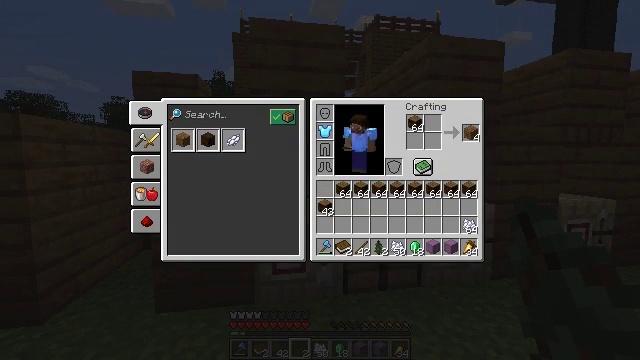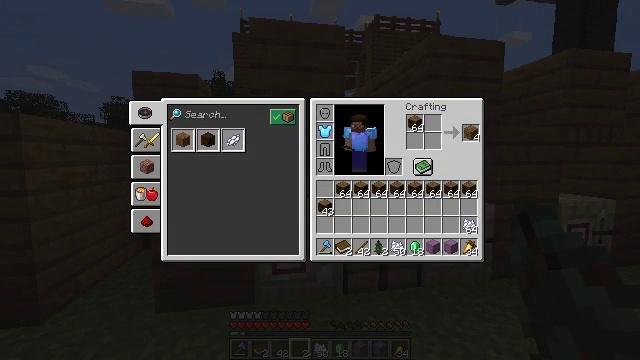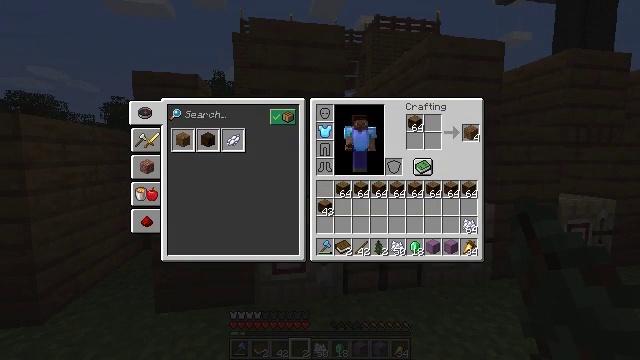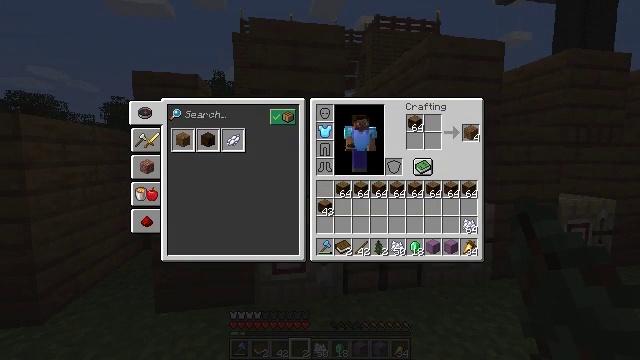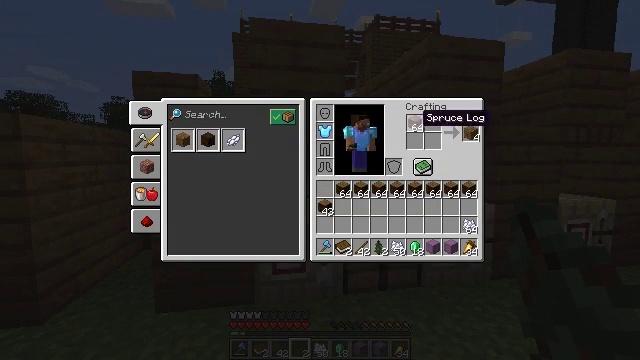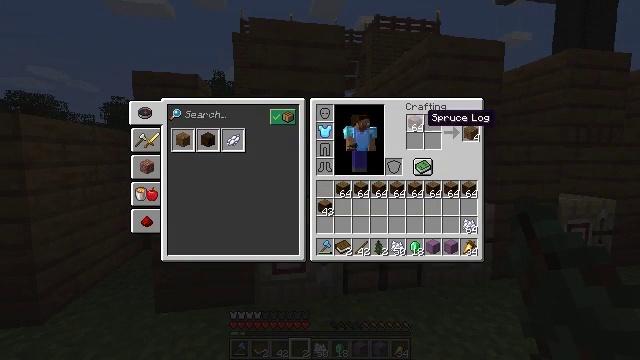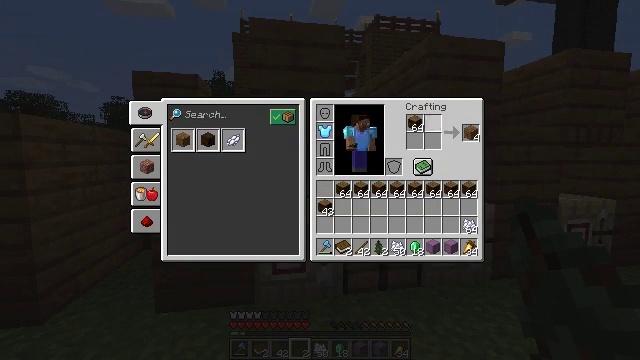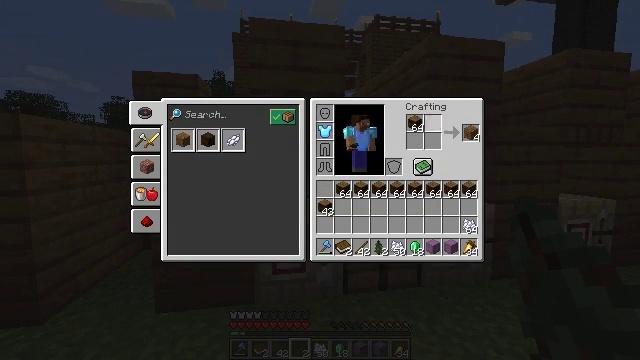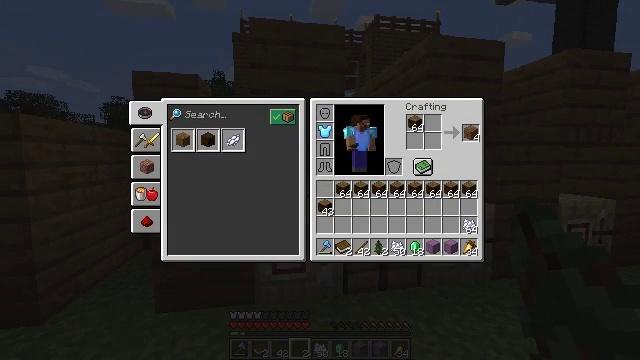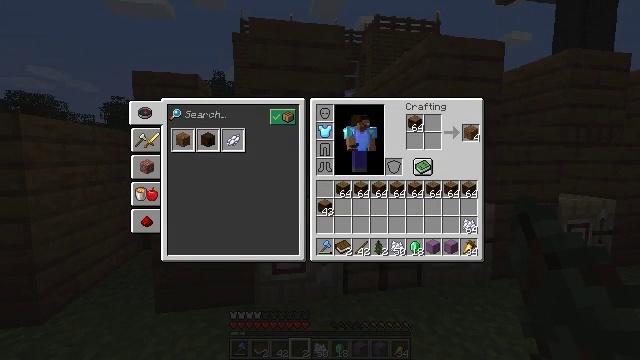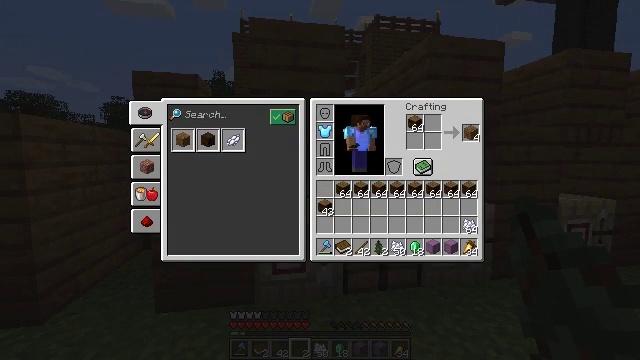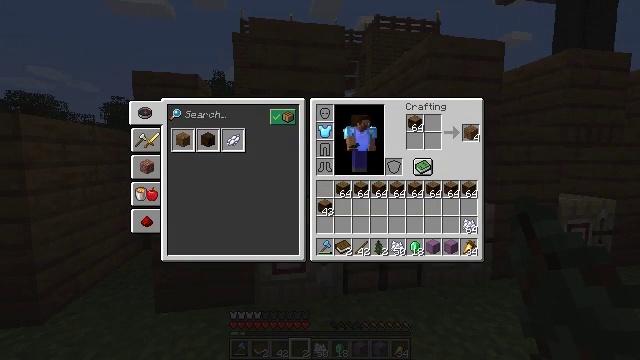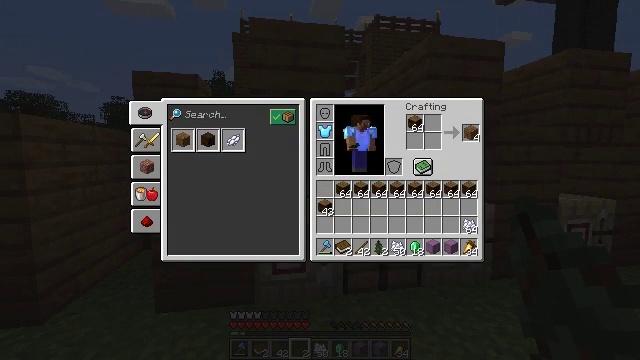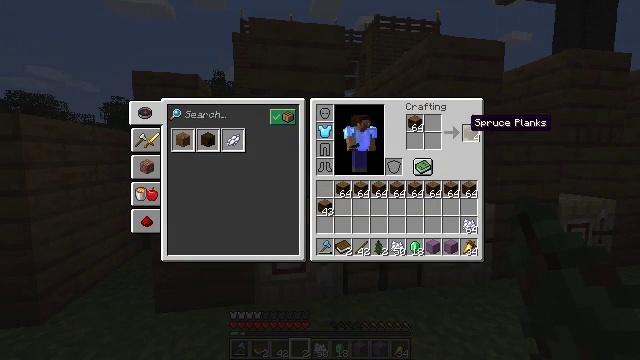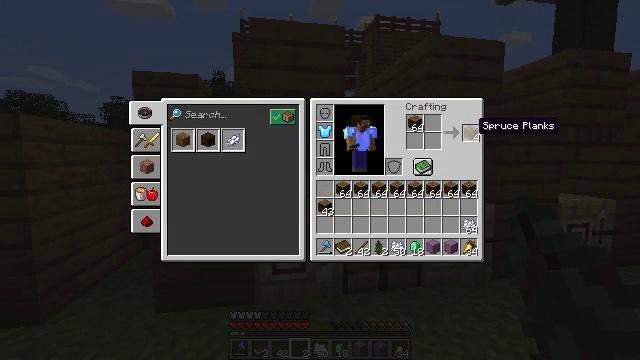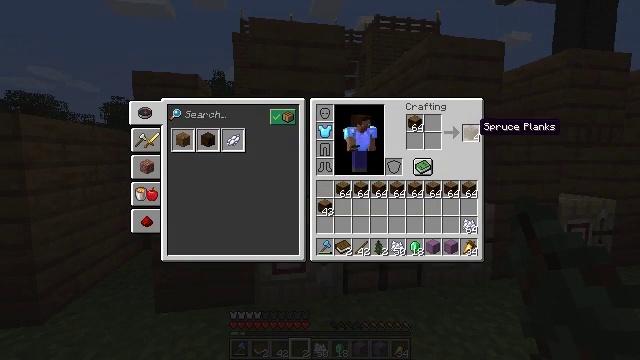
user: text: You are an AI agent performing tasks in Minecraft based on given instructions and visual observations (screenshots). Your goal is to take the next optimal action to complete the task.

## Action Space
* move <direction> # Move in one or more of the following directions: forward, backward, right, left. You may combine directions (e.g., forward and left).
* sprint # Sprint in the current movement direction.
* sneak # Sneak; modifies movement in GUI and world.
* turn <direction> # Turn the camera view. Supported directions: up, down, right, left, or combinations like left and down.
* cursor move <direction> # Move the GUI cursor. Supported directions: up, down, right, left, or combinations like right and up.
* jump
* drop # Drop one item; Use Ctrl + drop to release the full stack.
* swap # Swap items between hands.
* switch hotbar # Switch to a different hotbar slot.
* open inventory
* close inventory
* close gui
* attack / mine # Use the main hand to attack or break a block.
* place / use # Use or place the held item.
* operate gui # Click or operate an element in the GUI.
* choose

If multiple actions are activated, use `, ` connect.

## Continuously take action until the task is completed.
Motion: motion action
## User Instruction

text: Craft planks from spruce logs.
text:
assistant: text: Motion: cursor move right and up
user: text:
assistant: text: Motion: sneak, cursor move right
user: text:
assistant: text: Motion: sneak, cursor move right
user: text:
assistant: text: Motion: sneak, cursor move right
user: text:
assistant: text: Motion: sneak
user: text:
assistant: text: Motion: sneak, cursor move right
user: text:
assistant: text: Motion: sneak, cursor move right
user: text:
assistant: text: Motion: sneak
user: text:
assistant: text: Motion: sneak
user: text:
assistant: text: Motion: sneak
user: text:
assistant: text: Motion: sneak
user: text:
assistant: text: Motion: sneak
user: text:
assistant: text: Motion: sneak
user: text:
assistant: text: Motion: sneak, cursor move right
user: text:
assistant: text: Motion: sneak
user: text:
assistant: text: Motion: sneak
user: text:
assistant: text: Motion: sneak
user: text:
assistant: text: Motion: sneak
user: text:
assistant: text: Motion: sneak
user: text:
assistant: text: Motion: sneak, cursor move left and down
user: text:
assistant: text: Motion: sneak, cursor move left
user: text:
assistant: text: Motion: sneak, cursor move left
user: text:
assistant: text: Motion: sneak, cursor move left
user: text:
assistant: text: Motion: sneak
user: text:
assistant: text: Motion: sneak
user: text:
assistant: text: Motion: sneak, cursor move left
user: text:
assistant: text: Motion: sneak, cursor move left
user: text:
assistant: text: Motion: sneak, cursor move left
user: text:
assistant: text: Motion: sneak, cursor move up
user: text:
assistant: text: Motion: sneak, cursor move right and up